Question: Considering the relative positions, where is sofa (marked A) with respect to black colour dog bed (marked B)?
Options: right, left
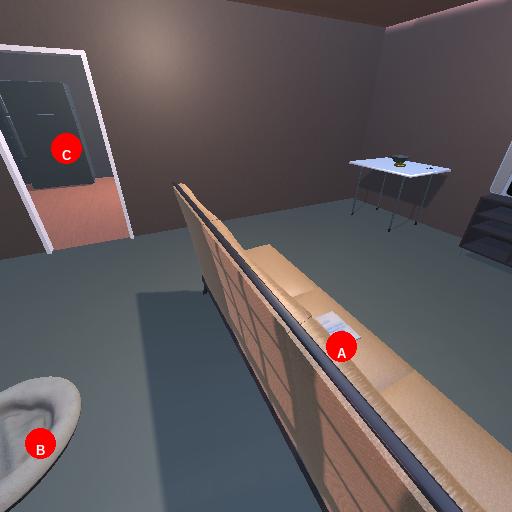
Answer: right